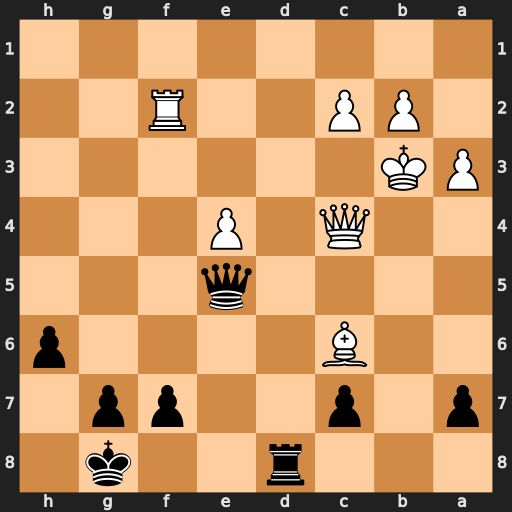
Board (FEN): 3r2k1/p1p2pp1/2B4p/4q3/2Q1P3/PK6/1PP2R2/8
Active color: b
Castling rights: -
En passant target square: -
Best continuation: Qg3+ Ka2 Qxf2